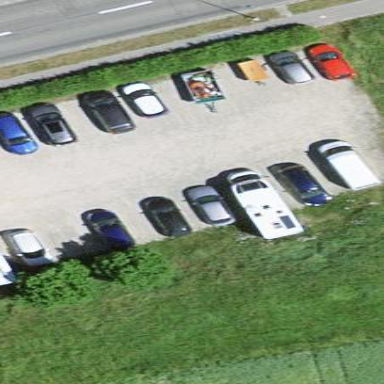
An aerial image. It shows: Parking area with fine gravel surface.